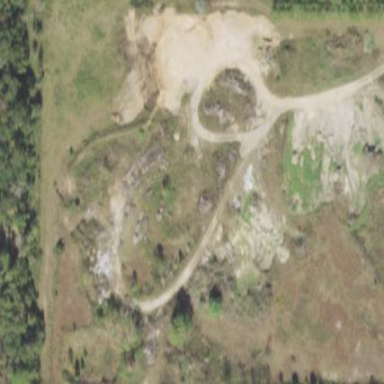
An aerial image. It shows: Spoil heap created by human activity.